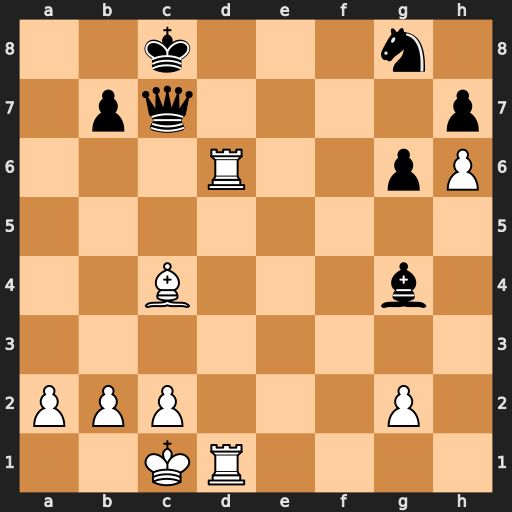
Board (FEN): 2k3n1/1pq4p/3R2pP/8/2B3b1/8/PPP3P1/2KR4
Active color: w
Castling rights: -
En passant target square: -
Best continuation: Rd8+ Qxd8 Rxd8+ Kxd8 Bxg8